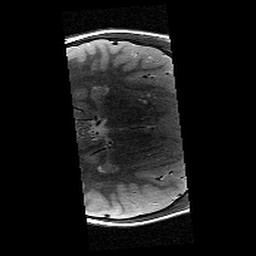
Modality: T2w
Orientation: axial
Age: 12
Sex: male
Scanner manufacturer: siemens
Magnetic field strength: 3 T
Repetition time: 9.23 s
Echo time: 0.067 s